Question: How can i generate a random amount of labels and align them next to each other in the middle?
I have this code to generate an label:
'''
var label = UILabel(frame: CGRectMake(5, 196, 35,45 ))
label.textAlignment = NSTextAlignment.Center
label.backgroundColor = UIColor.redColor()
label.text = "1";
label.tag = 5;
self.view.addSubview(label);
'''
This work perfect, but how can i generate more than 1 label and set them next to each other in the middle?
like this:

The green things are my labels, and are align horizontally. How can i do this programmatically?
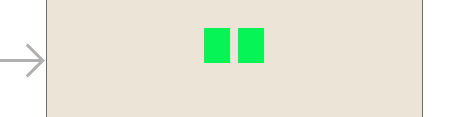
Answer: This will do it:
'''
var lastLabel : UILabel?
var count = 1
@IBAction func addlabel(sender: AnyObject) {
var label = UILabel()
label.textAlignment = NSTextAlignment.Center
label.backgroundColor = UIColor.redColor()
label.text = count.description;
count++
label.tag = 5;
var centerX = NSLayoutConstraint(item: label, attribute: NSLayoutAttribute.CenterX, relatedBy: NSLayoutRelation.Equal, toItem: self.view, attribute: NSLayoutAttribute.CenterX, multiplier: 1, constant: 0)
centerX.priority = 999
//This if you want to center it vertically also
var centerY = NSLayoutConstraint(item: label, attribute: NSLayoutAttribute.CenterY, relatedBy: NSLayoutRelation.Equal, toItem: self.view, attribute: NSLayoutAttribute.CenterY, multiplier: 1, constant: 0)
var height = NSLayoutConstraint(item: label, attribute: NSLayoutAttribute.Height, relatedBy: NSLayoutRelation.Equal, toItem: nil, attribute: NSLayoutAttribute.NotAnAttribute, multiplier: 1, constant: 35)
var width = NSLayoutConstraint(item: label, attribute: NSLayoutAttribute.Width, relatedBy: NSLayoutRelation.Equal, toItem: nil, attribute: NSLayoutAttribute.NotAnAttribute, multiplier: 1, constant: 45)
label.setTranslatesAutoresizingMaskIntoConstraints(false)
self.view.addSubview(label);
if let prevlabel = lastLabel {
var align = NSLayoutConstraint(item: prevlabel, attribute: NSLayoutAttribute.TrailingMargin, relatedBy: NSLayoutRelation.Equal, toItem: label, attribute: NSLayoutAttribute.LeadingMargin, multiplier: 1, constant: -20)
//Here just add the NSLayoutConstraint you want to apply, if its only horizontal then not add centerY
NSLayoutConstraint.activateConstraints([align, centerY, height, width, centerX])
}else {
NSLayoutConstraint.activateConstraints([centerX, centerY, height, width])
}
lastLabel = label
}
'''